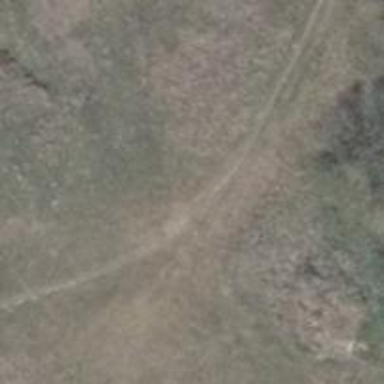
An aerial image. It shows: Grass path.